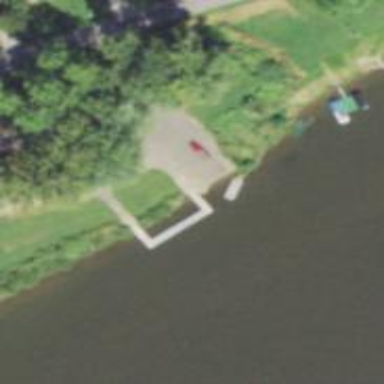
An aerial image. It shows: Slipway on leisure land.